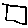
Label: square